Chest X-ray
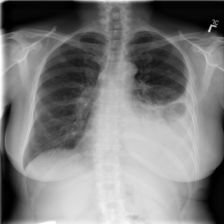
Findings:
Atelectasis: negative
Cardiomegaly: negative
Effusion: positive
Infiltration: negative
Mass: negative
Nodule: negative
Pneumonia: negative
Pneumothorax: negative
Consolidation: negative
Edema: negative
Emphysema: negative
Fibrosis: negative
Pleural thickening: negative
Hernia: negative